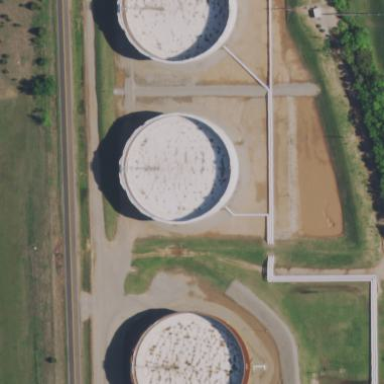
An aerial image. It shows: Storage tank which is man-made and housed in building.